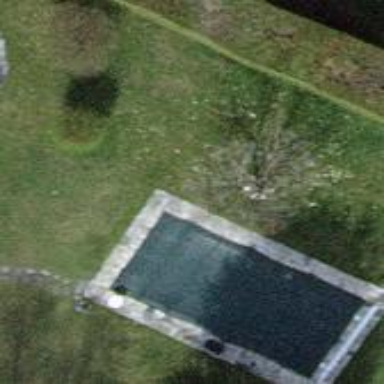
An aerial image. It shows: Swimming pool located in leisure land.